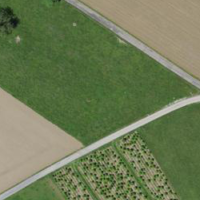
EUNIS habitat code: 24
Species observed at this site:
Pyrgus armoricanus